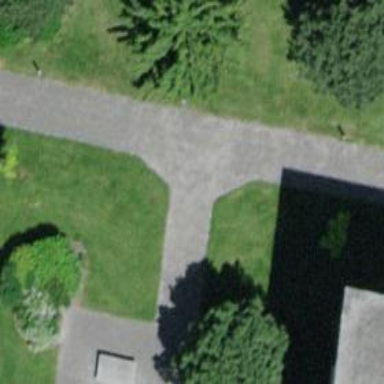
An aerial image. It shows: Footway surfaced with paving stones.